Interaction volume radius: 10 \u00c5
Interaction volume height: 15 \u00c5
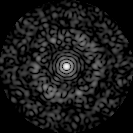
Disorder parameter: 0.825